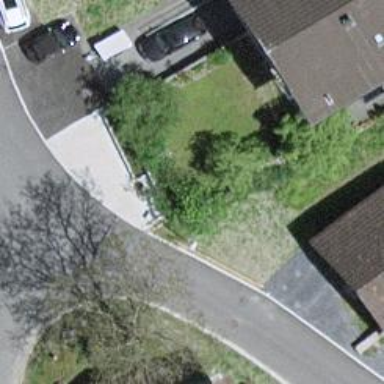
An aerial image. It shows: Brown bench.